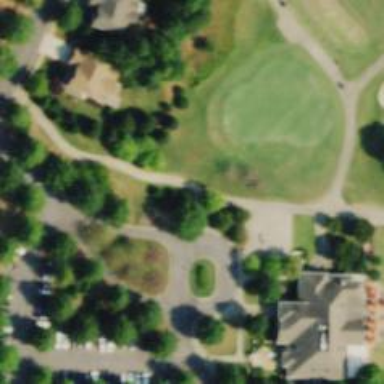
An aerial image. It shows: Path for both road and golf.